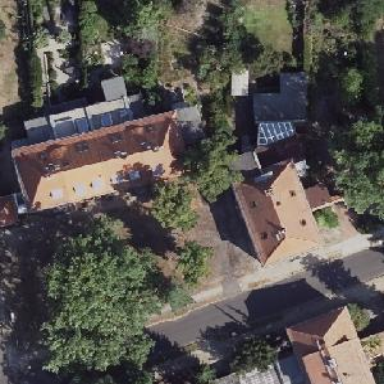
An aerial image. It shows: Terrace building with hipped roof.